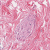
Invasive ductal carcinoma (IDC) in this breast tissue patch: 0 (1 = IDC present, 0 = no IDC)